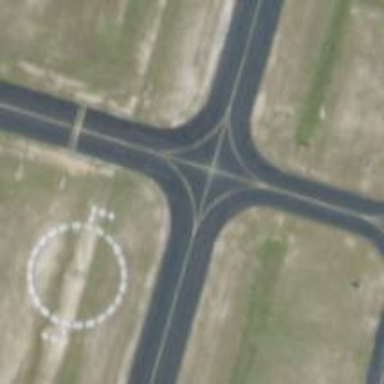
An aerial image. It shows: View of taxiway at the airport.